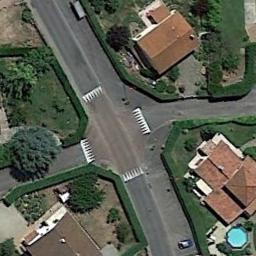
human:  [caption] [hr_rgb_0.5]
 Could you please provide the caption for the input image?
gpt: The zebra crossing at the intersection is yellow .

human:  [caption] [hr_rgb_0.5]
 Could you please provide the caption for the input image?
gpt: There are many houses with brown roofs and many trees around the intersection .

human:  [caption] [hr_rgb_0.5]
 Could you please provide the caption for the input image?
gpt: There are many buildings beside the intersection .

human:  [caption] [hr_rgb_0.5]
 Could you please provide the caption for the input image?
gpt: An intersection without cars located in a residential area with some trees .

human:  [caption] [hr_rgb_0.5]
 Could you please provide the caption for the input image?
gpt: There are some brown buildings and green lawns around the intersection .